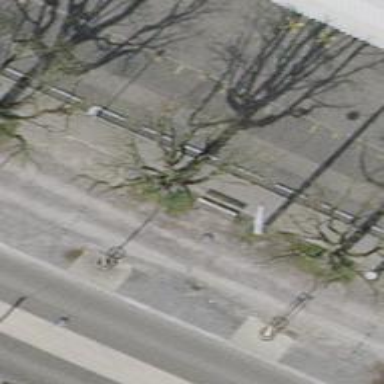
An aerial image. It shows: Tree-lined avenue.